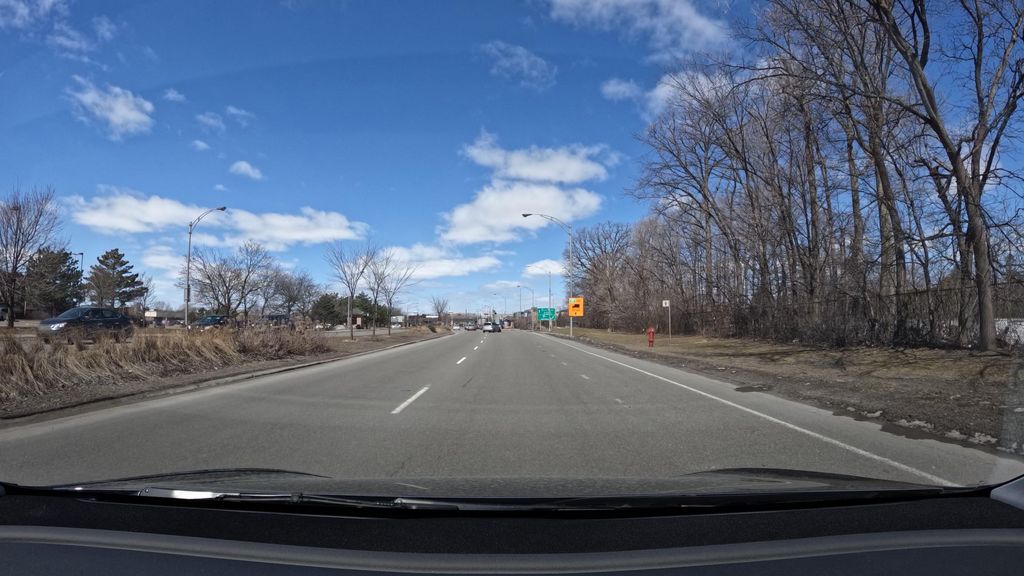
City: montreal